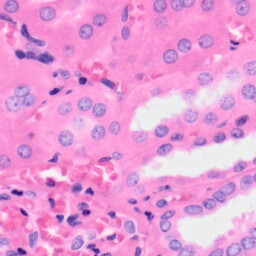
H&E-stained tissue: Kidney